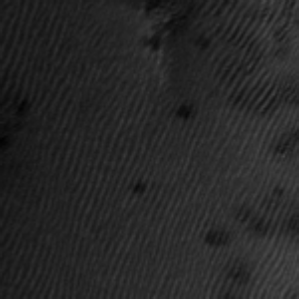
Label: frost